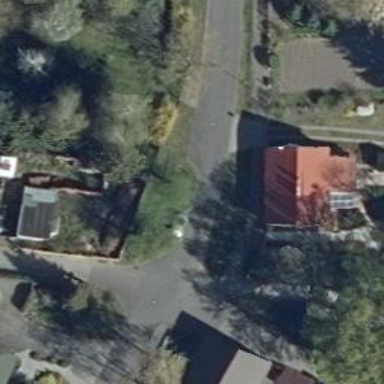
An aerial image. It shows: Smoothly paved residential road.